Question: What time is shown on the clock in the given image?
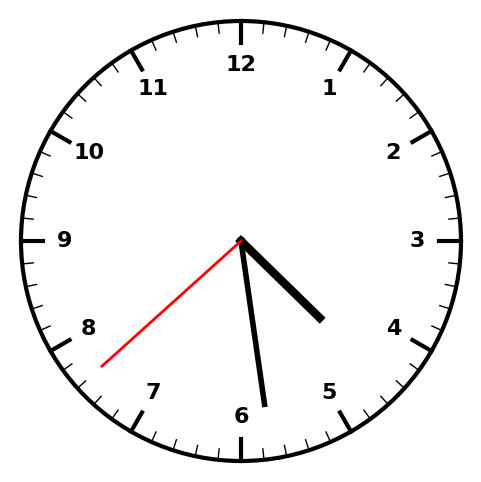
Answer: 04:28:38